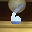
Label: 6